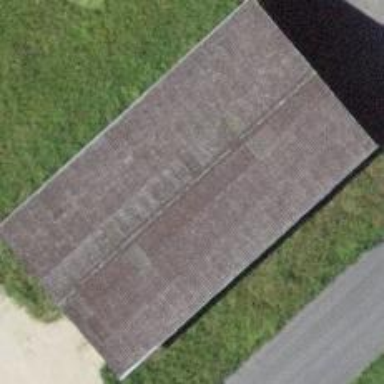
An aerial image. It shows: Shed.